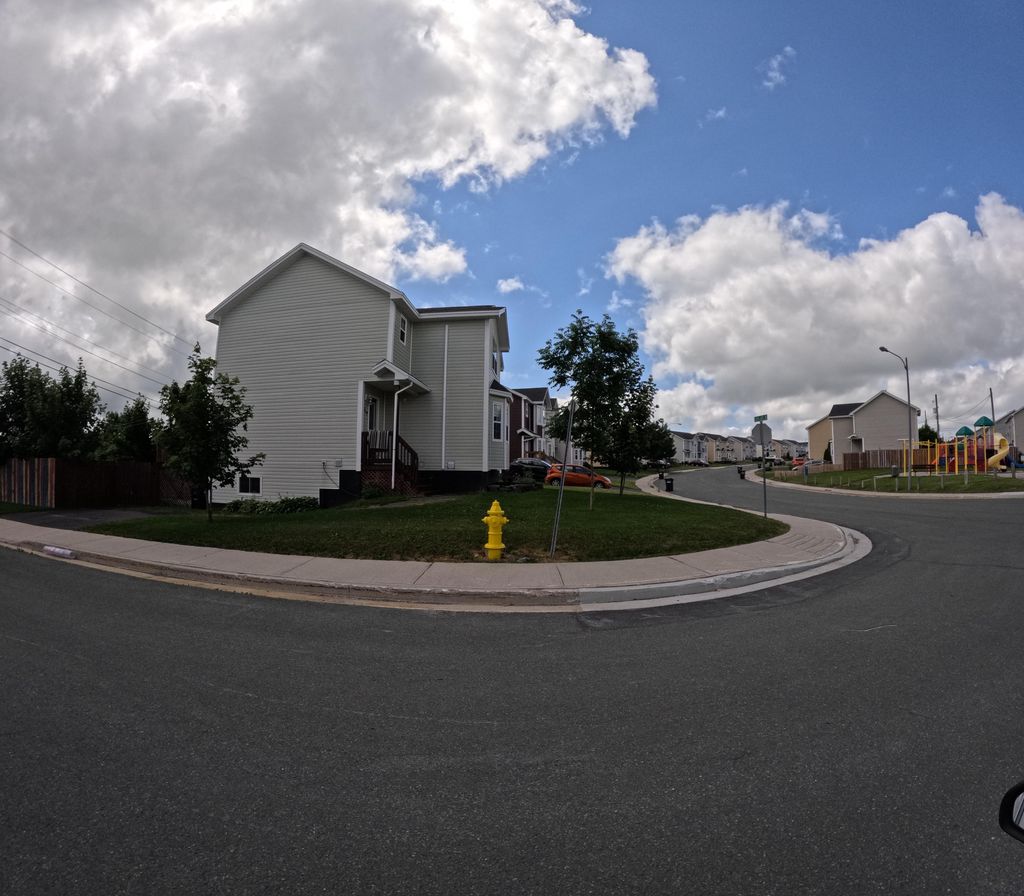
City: st_johns